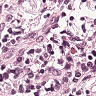
Metastatic tissue present: no